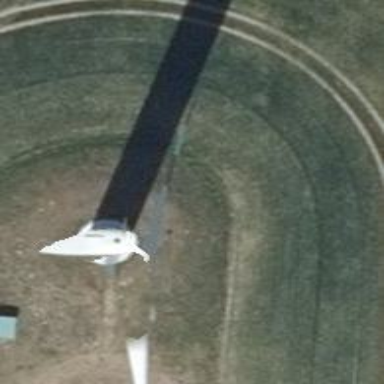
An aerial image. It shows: Wind-powered generator.